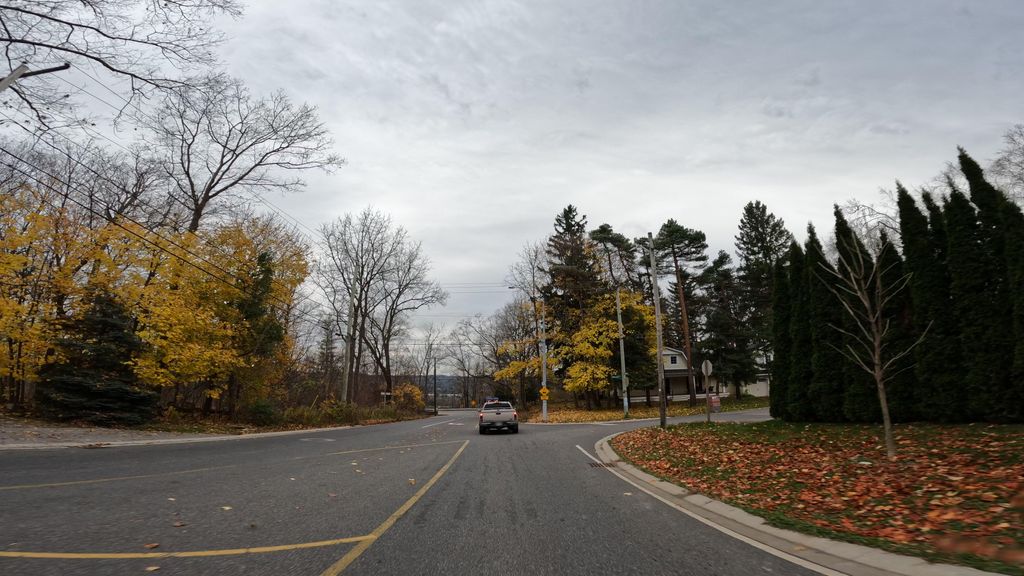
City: hamilton